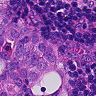
Metastatic tissue present: yes